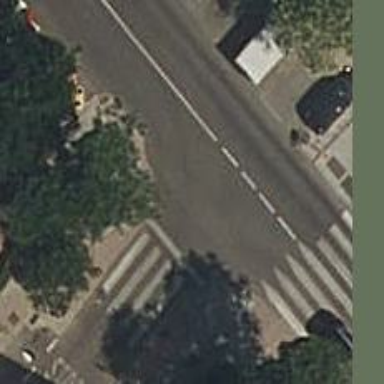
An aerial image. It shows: Road with traffic signals.